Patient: sex M, age 69
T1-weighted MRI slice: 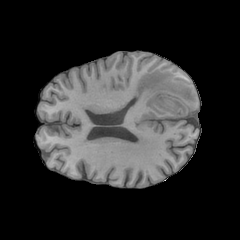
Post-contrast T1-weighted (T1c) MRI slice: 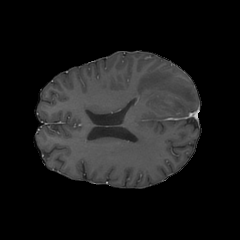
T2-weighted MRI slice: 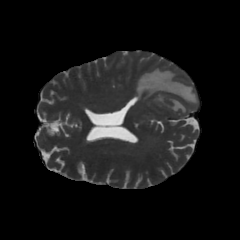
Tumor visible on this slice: yes
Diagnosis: Glioblastoma, IDH-wildtype
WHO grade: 4